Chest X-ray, PA view. Patient: 58 years old, sex M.
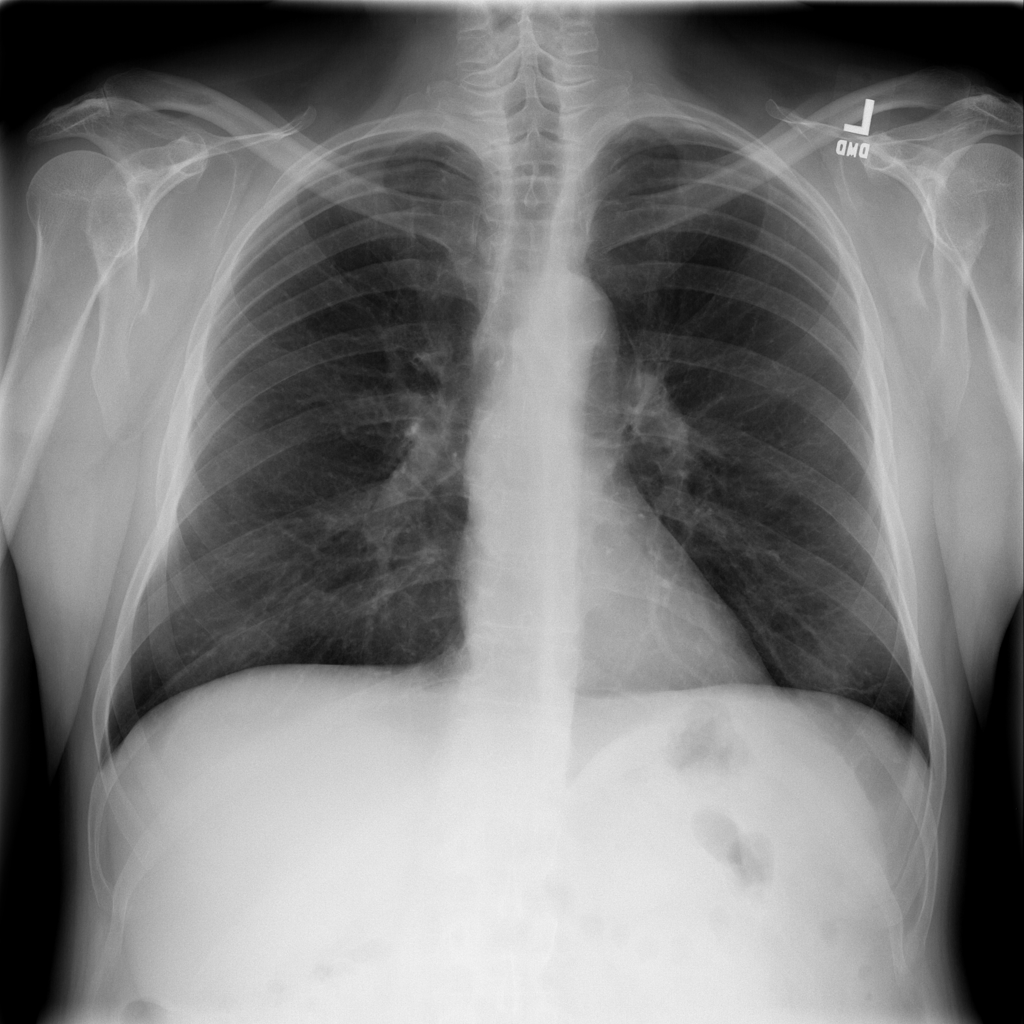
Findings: No Finding